RGB frame:
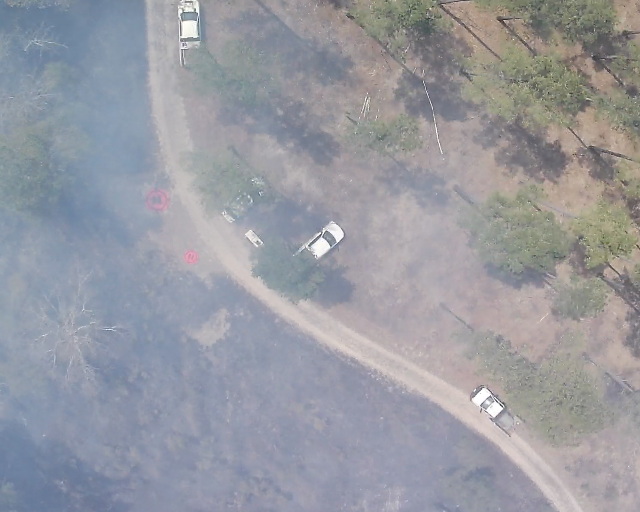
Thermal frame:
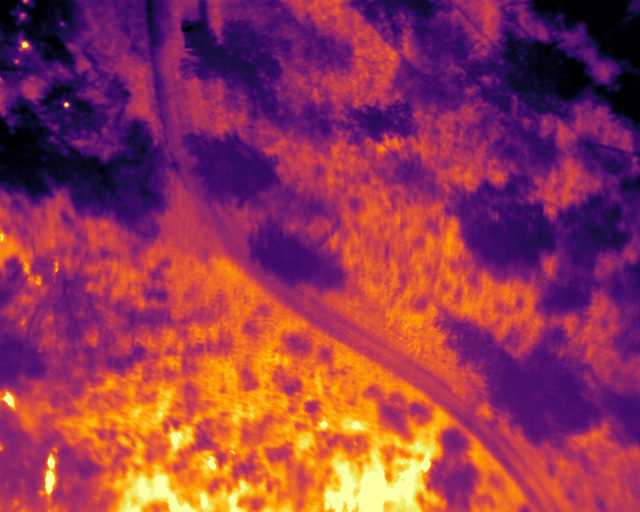
Captured: 2026-02-26 03:40:05
Pixels at or above 80 °C: 748 (fraction of frame: 0.002283)